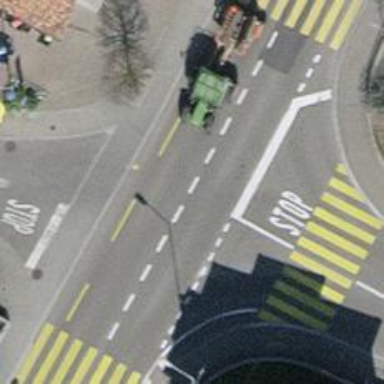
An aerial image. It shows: Secondary road with asphalt surface and dedicated cycle lane.